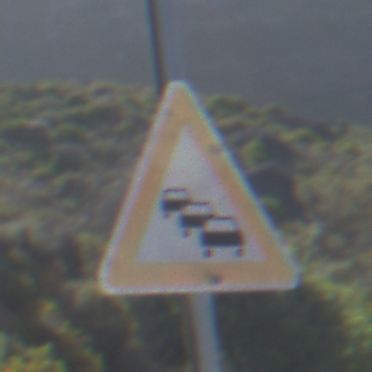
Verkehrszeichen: Stau
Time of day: MorningAfternoon
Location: Outdoor (Nature)
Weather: Clear
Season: NotSpecified
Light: Natural